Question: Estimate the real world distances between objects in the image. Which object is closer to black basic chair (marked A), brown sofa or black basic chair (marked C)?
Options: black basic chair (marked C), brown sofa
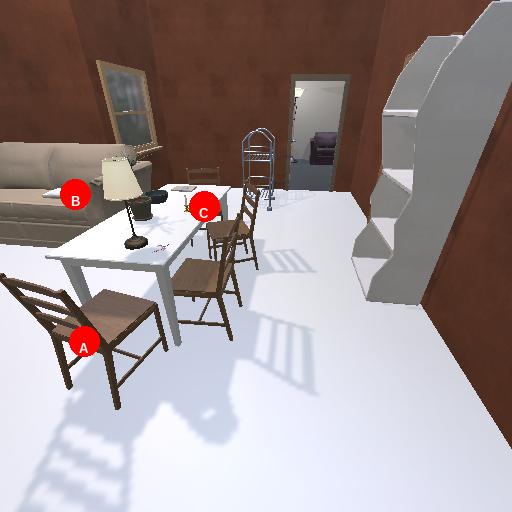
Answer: black basic chair (marked C)